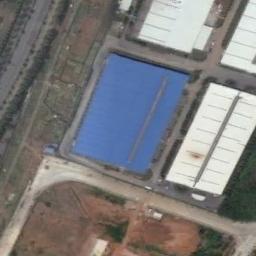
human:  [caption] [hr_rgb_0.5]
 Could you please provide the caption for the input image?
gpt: The industrial area has a blue workshop and some white workshops and a clearing is next to the industrial area .

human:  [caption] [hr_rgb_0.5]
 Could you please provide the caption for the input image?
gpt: Buildings in industrial areas vary in size .

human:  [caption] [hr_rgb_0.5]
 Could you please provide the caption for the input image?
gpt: There are numerous houses of different shapes and sizes in the industrial zone .

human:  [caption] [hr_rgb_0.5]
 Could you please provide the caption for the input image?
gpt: In an industrial area, There are neatly planned factories and roads, As well as green belts and free land .

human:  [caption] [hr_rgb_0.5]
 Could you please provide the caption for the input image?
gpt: There are three white buildings and a blue buildings on the industrial area .